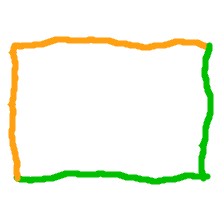
Shape: rectangle